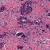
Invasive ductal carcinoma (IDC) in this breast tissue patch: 1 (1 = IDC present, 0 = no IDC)